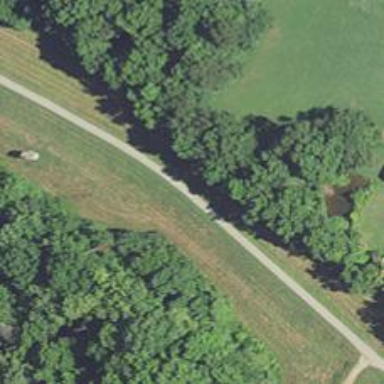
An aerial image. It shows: Path along the levee.